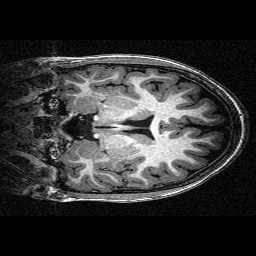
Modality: T1w
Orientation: coronal
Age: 12
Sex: female
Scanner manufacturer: siemens
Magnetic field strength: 3 T
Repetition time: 2.3 s
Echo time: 0.00336 s